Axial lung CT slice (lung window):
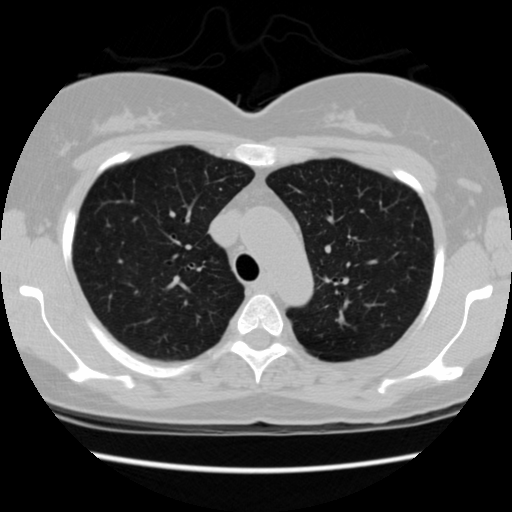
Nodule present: no